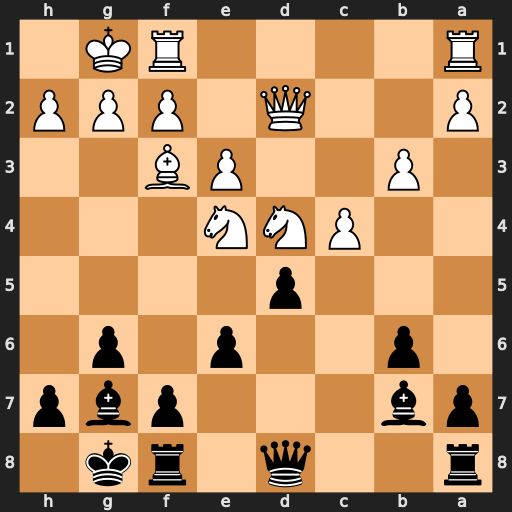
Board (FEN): r2q1rk1/pb3pbp/1p2p1p1/3p4/2PNN3/1P2PB2/P2Q1PPP/R4RK1
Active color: b
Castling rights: -
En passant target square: -
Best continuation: dxe4 Be2 e5 Rad1 exd4